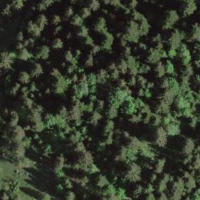
EUNIS habitat code: 43
Species observed at this site:
Ajuga reptans